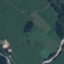
Land use / land cover class: Pasture